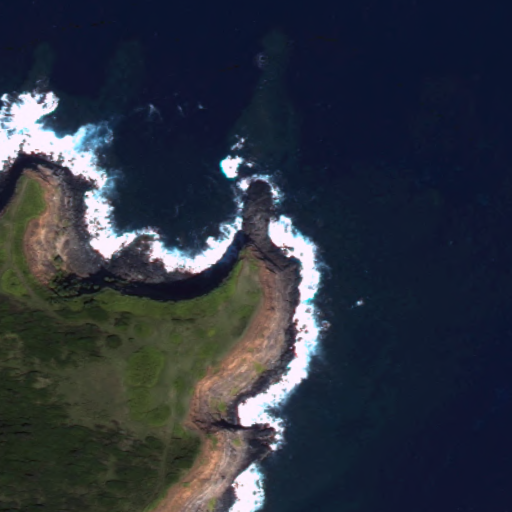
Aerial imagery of cape in Hawaii named Honopou Point containing only unknown